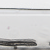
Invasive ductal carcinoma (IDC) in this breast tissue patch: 0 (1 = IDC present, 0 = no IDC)